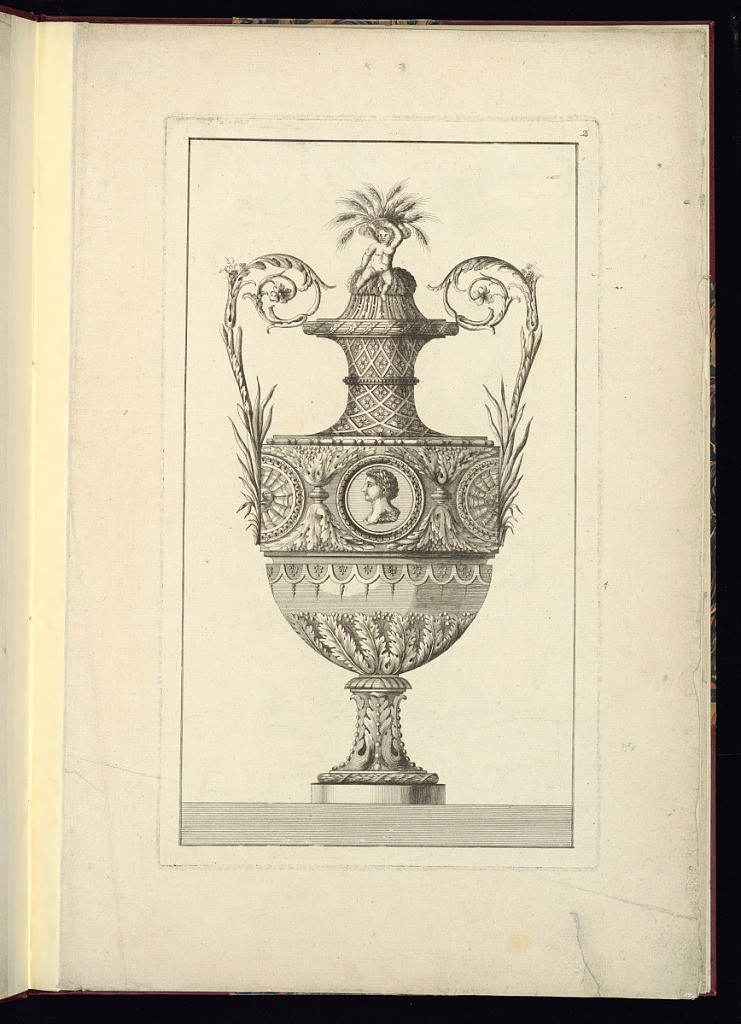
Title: Ornamental Vase Design
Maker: François Voisin, French, active 18th century
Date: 1786-1789
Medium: Engraving on paper
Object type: Print
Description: Lidded vase with a finial of a winged putti holding on its head a basket of wheat. The vase has two handles formed from stylized leaves the spiral at the top. The thin neck of the vase has a repeating lozenge pattern filled with rosettes. The shoulder of the vase has a band of alternating mascarons and acanthus leaves, with a medallion of a roman bust in its center. The vase has a narrow, tapered foot with acanthus leaf decoration and is elevated on a low socle. The print is numbered but not lettered.